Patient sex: M
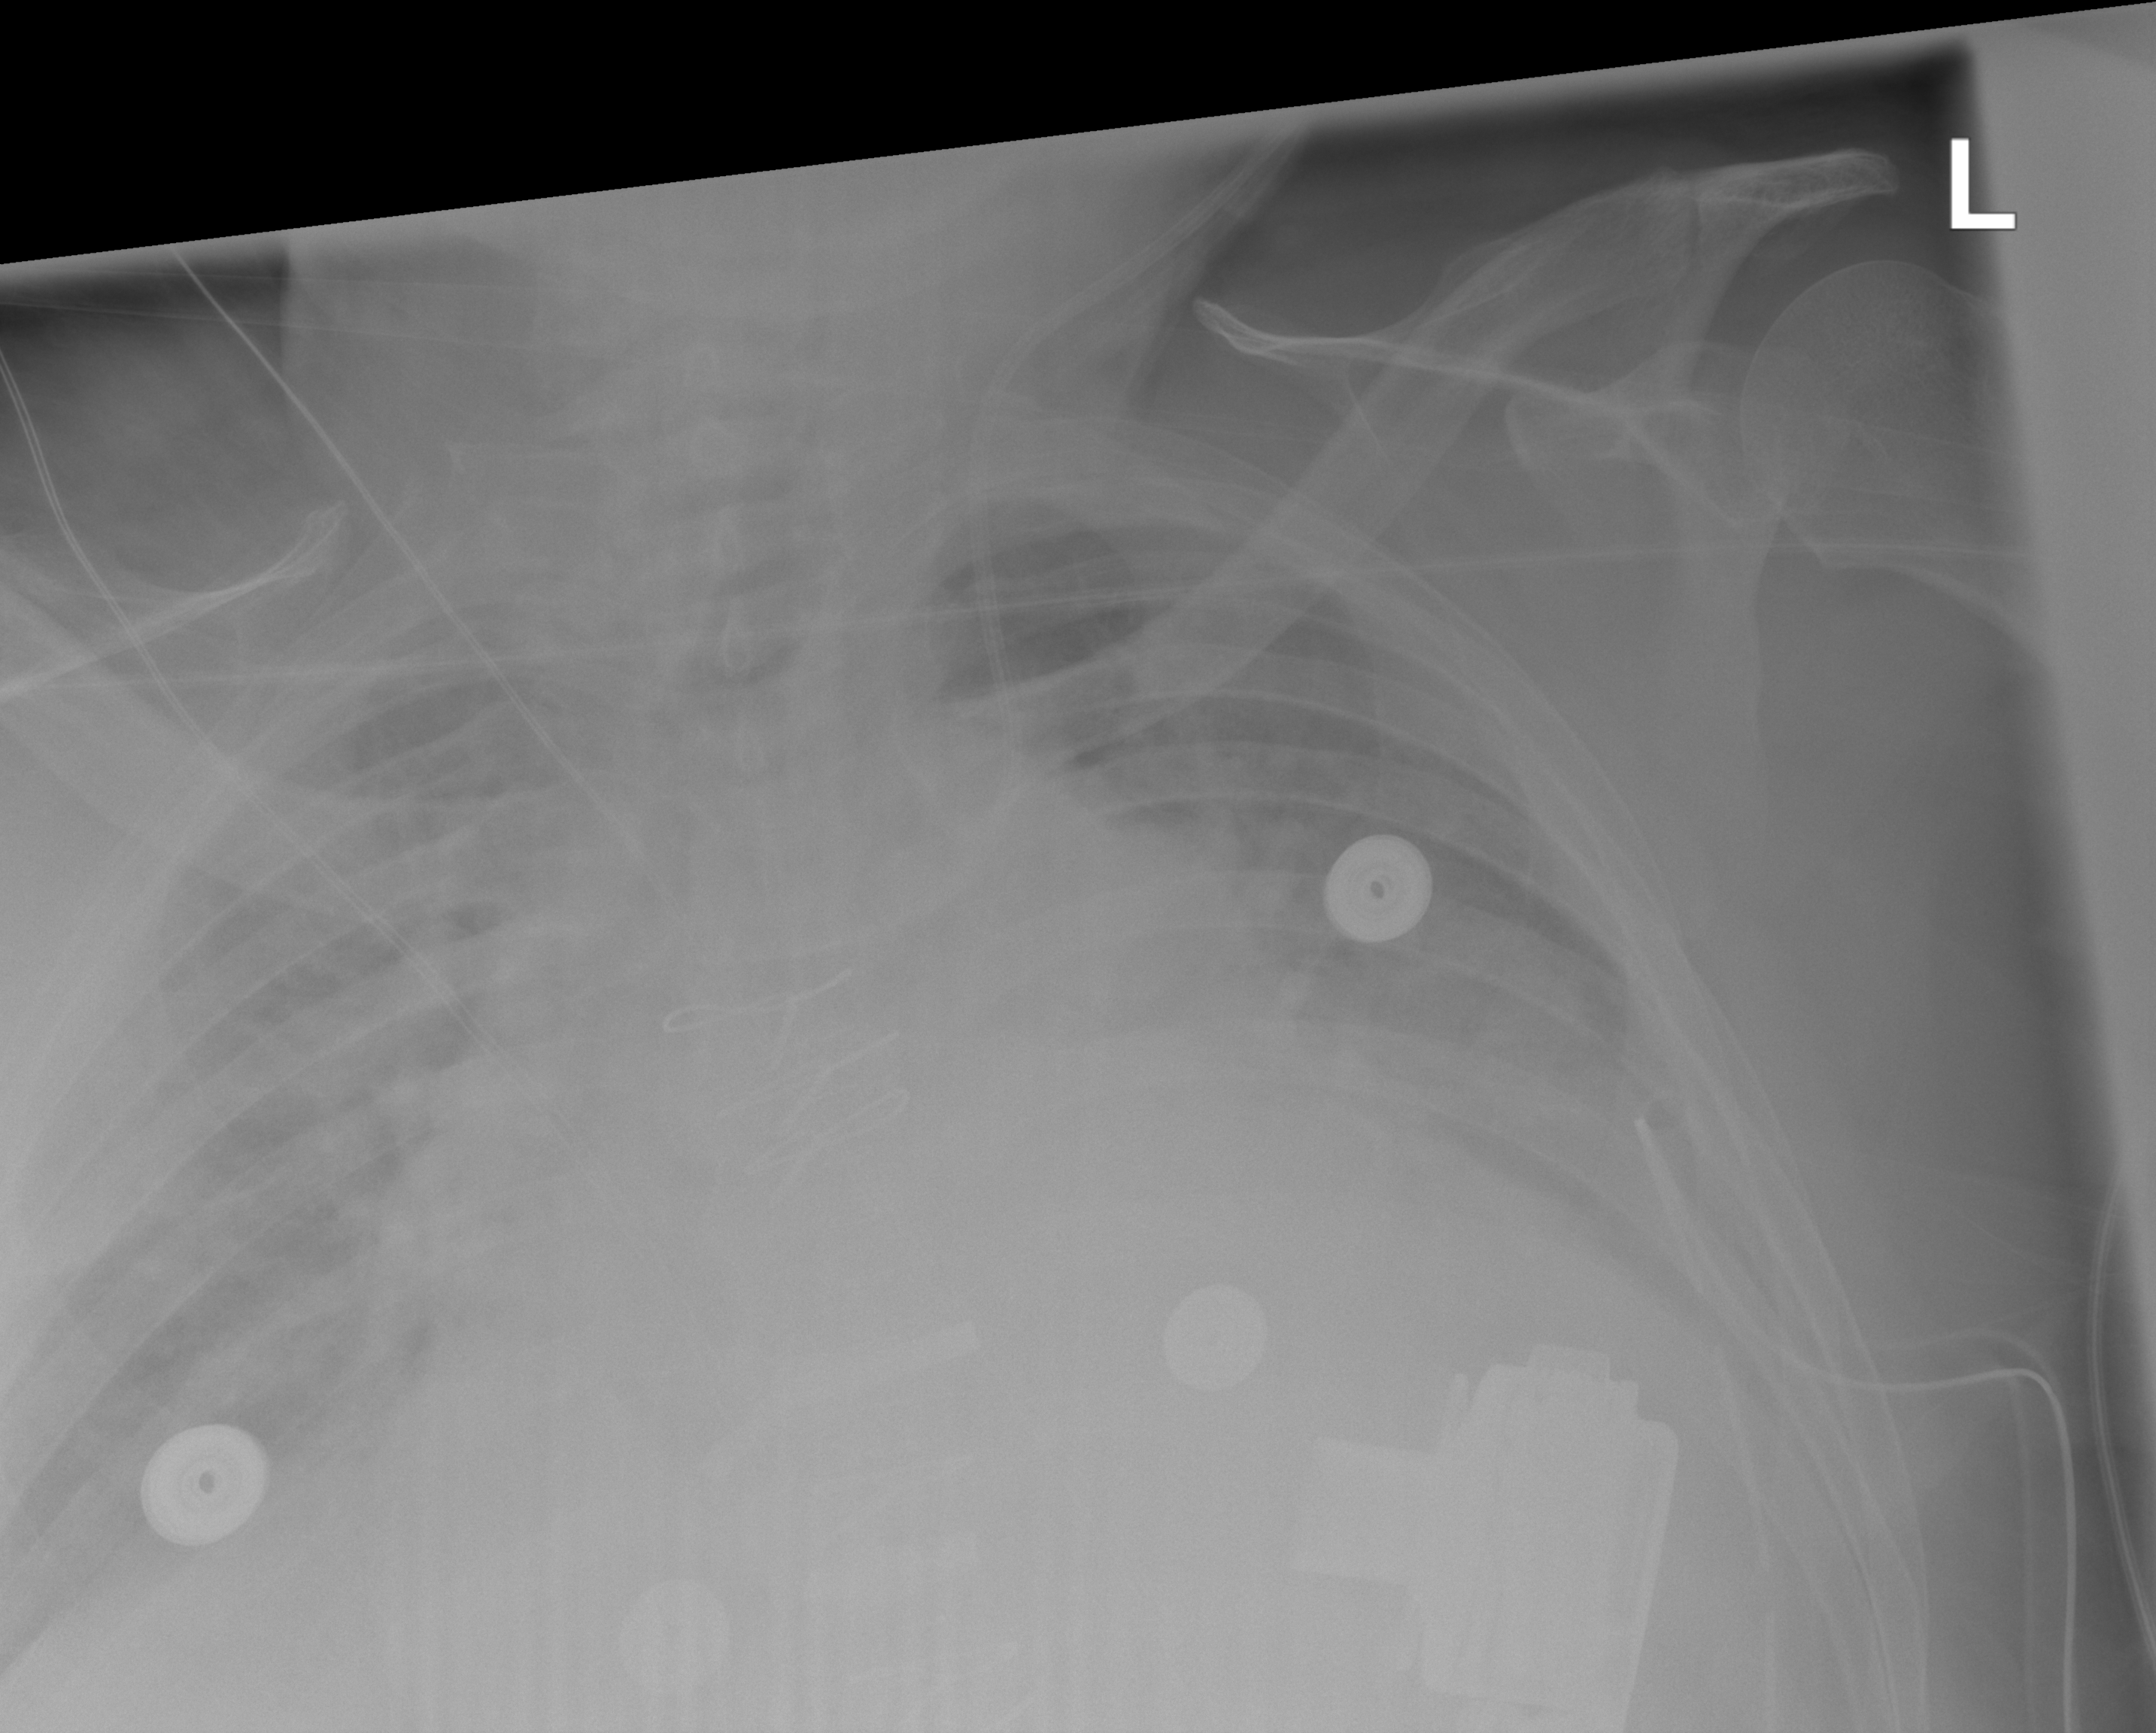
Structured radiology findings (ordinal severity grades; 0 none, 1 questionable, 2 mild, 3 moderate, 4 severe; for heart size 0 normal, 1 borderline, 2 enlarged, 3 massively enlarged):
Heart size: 2
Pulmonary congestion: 2
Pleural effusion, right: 1
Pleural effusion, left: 1
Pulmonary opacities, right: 2
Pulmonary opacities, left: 0
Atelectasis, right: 2
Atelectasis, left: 2